Question: Hi I'm trying to fix this bug with spritekit's physics shape appearing upside down.
'''
[SKPhysicsBody bodyWithTexture:monsterTexture size:monsterTexture.size]
'''
The first time the monster appears the phsyics body orientation is correct. But the second time and every time after that the monster appears it's physics body is inverted along the Y axis. See picture where 'skView.showsPhysics = true;' so the physics shapes are displayed. The fact that it works correctly the first time makes me think maybe some property I'm not aware of is being modified or something.
I thought of putting 2 physics blocks together in the rough shape of the boot but that is not ideal as there are some other more complex shapes I want to use bodyWithTexture on that are experiencing the same bug.
I have also tried 'bodyWithTexture:monsterTexture', the original SKTexture object instead of 'bodyWithTexture:monster.texture', the Monster object's texture.

Here is my add monster code. Let me know if you need more.
'''
- (Monster *)monster:(NSDictionary *)settings
{
NSDictionary * monsterDefaults = [self monsterDefaults];
NSDictionary * monsterConfig = [self monsterConfig:settings[TYPE]];
SKTexture * monsterTexture = monsterConfig[TEXTURE] ? monsterConfig[TEXTURE] : monsterDefaults[TEXTURE];
Monster * monster = [Monster spriteNodeWithTexture:monsterTexture];
// Animation
if (monsterConfig[ANIMATION]) {
[monster runAction:monsterConfig[ANIMATION]];
}
// Moster Stats
monster.name = MONSTER_SPRITE;
monster.type = settings[TYPE];
monster.points = monsterConfig[POINTS] ? [monsterConfig[POINTS] intValue] : [monsterDefaults[POINTS] intValue];
monster.damage = monsterConfig[DAMAGE] ? [monsterConfig[DAMAGE] intValue] : [monsterDefaults[DAMAGE] intValue];
monster.hp = monsterConfig[HP] ? [monsterConfig[HP] intValue] : [monsterDefaults[HP] intValue];
monster.lethal = monsterConfig[LETHAL] ? [monsterConfig[LETHAL] boolValue] : [monsterDefaults[LETHAL] boolValue];
// Monster Physics
float physicsResize = monsterConfig[RESIZE] ? [monsterConfig[RESIZE] floatValue] : [monsterDefaults[RESIZE] floatValue];
switch ([monsterConfig[SHAPE] intValue]) {
case COMPLEX:
NSLog(@"%@", monster.texture);
NSLog(@"rotation: %f", monster.zRotation);
NSLog(@"x scale: %f", monster.xScale);
NSLog(@"y scale: %f", monster.yScale);
monster.physicsBody = [SKPhysicsBody bodyWithTexture:monster.texture size:monster.texture.size];
break;
case RECTANGLE:
monster.physicsBody = [SKPhysicsBody bodyWithRectangleOfSize:CGSizeMake(monster.size.width * physicsResize, monster.size.height * physicsResize)];
break;
default:
monster.physicsBody = [SKPhysicsBody bodyWithCircleOfRadius:(monster.size.height * physicsResize) / 2];
break;
}
monster.physicsBody.dynamic = false;
monster.physicsBody.affectedByGravity = false;
monster.physicsBody.categoryBitMask = monsterCategory;
monster.physicsBody.contactTestBitMask = weaponCategory | heroCategory;
monster.physicsBody.collisionBitMask = defaultCategory;
// Monster Flight Pattern
SKAction * flightPattern = [self monsterFlightPattern:monster settings:settings];
// Monster Rotation
// Rotation disabled for physics text
// [self monsterRotation:monster rotationConfig:monsterConfig[ROTATION]];
// Move & Remove
SKAction * remove = [Config removeAction:monster];
[monster runAction:[SKAction sequence:@[flightPattern, remove]]];
return monster;
}
'''
I am caching the texture when the class loads
'''
@property (nonatomic) SKTexture * monsterBootTexture;
...
- (id)initWithFrameSize:(CGSize)frameSize
{
...
SKTextureAtlas * atlas = [SKTextureAtlas atlasNamed:monsterAtlas];
self.monsterBootTexture = [atlas textureNamed:MONSTER_BOOT];
...
}
'''
The NSLog reads as follows:
'''
2015-01-02 12:03:20.619 Gadget Blaster[3301:665394] <SKTexture> 'boot.png' (97 x 100)
2015-01-02 12:03:20.623 Gadget Blaster[3301:665394] <SKTexture> 'boot.png' (97 x 100)
'''
I have added the following logs per LearnCocos2D's comment:
'''
2015-01-03 12:00:06.131 Gadget Blaster[3987:772046] rotation: 0.000000
2015-01-03 12:00:06.133 Gadget Blaster[3987:772046] x scale: 1.000000
2015-01-03 12:00:06.134 Gadget Blaster[3987:772046] y scale: 1.000000
2015-01-03 12:00:08.131 Gadget Blaster[3987:772046] rotation: 0.000000
2015-01-03 12:00:08.131 Gadget Blaster[3987:772046] x scale: 1.000000
2015-01-03 12:00:08.132 Gadget Blaster[3987:772046] y scale: 1.000000
2015-01-03 12:00:10.156 Gadget Blaster[3987:772046] rotation: 0.000000
2015-01-03 12:00:10.156 Gadget Blaster[3987:772046] x scale: 1.000000
2015-01-03 12:00:10.159 Gadget Blaster[3987:772046] y scale: 1.000000
'''
Additionally I'm experiencing some unexpected issues with collisions when using complex physics bodies. 'SKPhysicsBody bodyWithCircleOfRadius' seems to perform much better and I'm considering just making all monsters circle physics shapes.
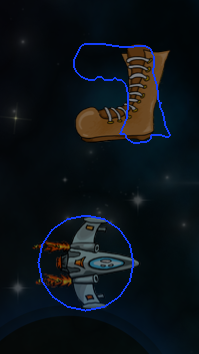
Answer: The solution was to hold a strong reference to the atlas instead of the textures themselves. This also simplified my code sine I'm already preloading all my atlases with '<URL> helped me discover this as I was refactoring my code.
'''
// In Game Scene
@property (nonatomic, strong) SKTextureAtlas * monsterAtlas;
...
- (id)initWithSize:(CGSize)size
{
self.monsterAtlas = [SKTextureAtlas atlasNamed:monsterAtlasName];
NSArray * textureAtlases = @[self.monsterAtlas];
[SKTextureAtlas preloadTextureAtlases:textureAtlases withCompletionHandler:^{ ... }];
}
// In Monster Class
- (Monster *)monster:(NSDictionary *)settings
{
...
SKTextureAtlas * atlas = [SKTextureAtlas atlasNamed:monsterAtlasName];
NSString * textureName = monsterConfig[TEXTURE] ? monsterConfig[TEXTURE] : monsterDefaults[TEXTURE];
Monster * monster = [Monster spriteNodeWithTexture:[atlas textureNamed:textureName]];
...
}
'''